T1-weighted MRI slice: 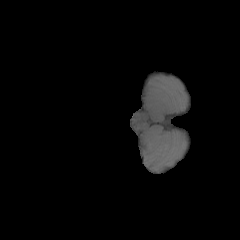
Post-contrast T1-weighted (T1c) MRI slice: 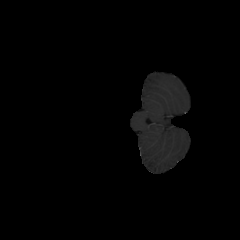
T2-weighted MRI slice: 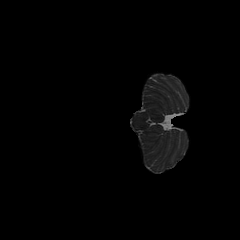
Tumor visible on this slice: no